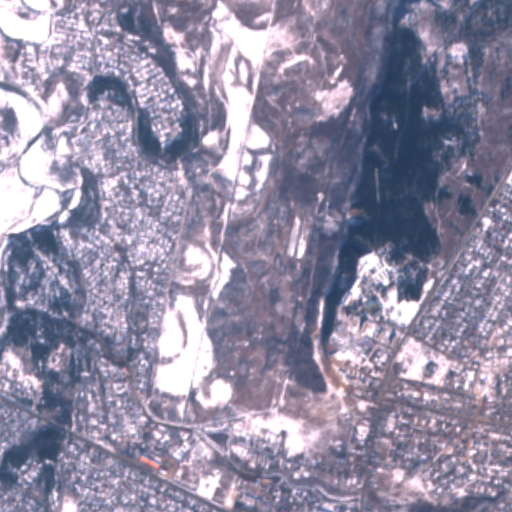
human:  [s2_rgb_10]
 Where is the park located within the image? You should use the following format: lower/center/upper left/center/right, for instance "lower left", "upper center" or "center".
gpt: The park is located in the lower right of the image.
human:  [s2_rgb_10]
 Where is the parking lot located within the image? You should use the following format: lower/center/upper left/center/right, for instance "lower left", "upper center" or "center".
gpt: The parking lot is located in the lower left of the image.
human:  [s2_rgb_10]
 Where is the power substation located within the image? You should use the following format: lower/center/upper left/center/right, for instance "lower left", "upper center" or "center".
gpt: The power substation is located in the lower right of the image.
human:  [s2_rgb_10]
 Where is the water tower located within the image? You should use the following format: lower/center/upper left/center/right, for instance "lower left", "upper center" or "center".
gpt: The water tower is located in the lower right of the image.
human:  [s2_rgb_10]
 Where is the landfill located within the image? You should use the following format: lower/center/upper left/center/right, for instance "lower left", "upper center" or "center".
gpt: There is no landfill in the image.